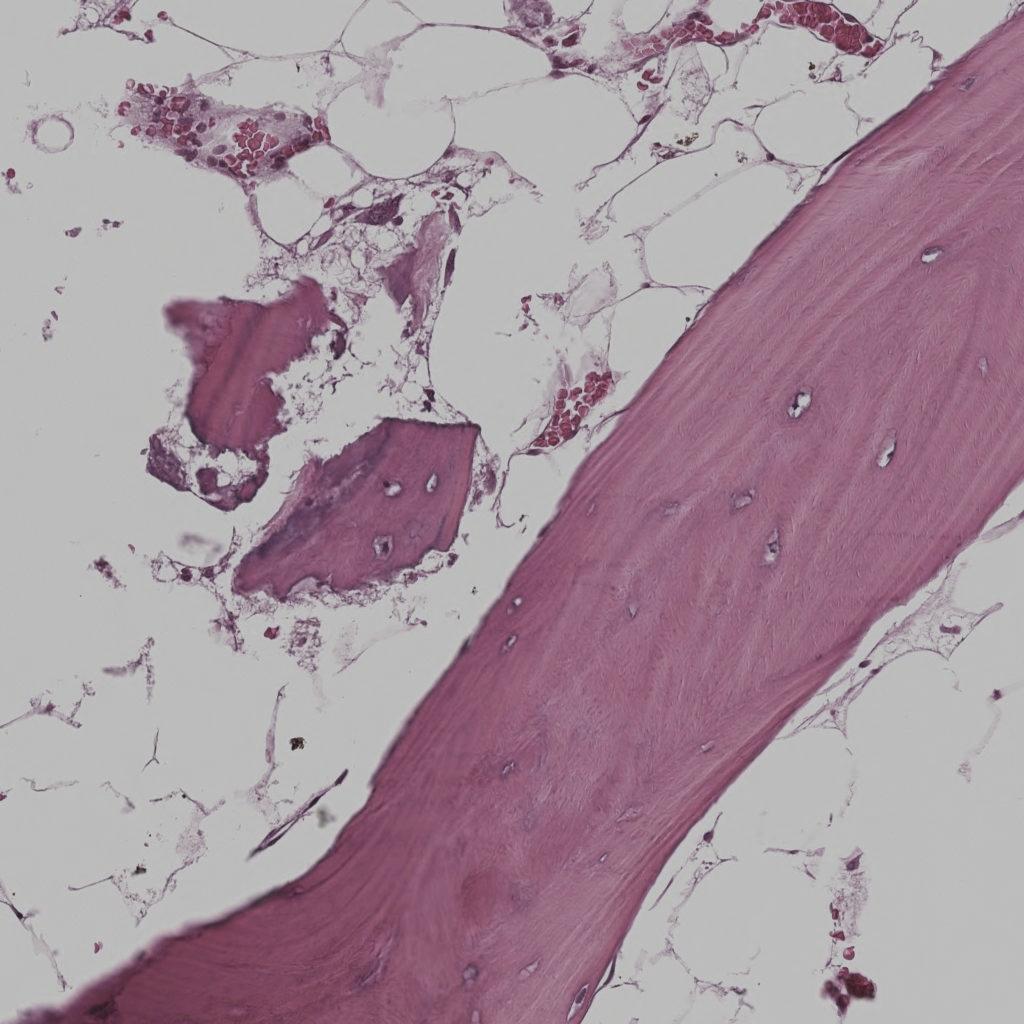
Label: Non-Tumor